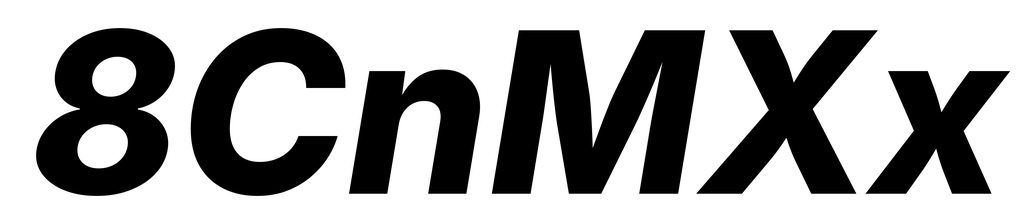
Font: Inter-Italic_ExtraBold_Italic